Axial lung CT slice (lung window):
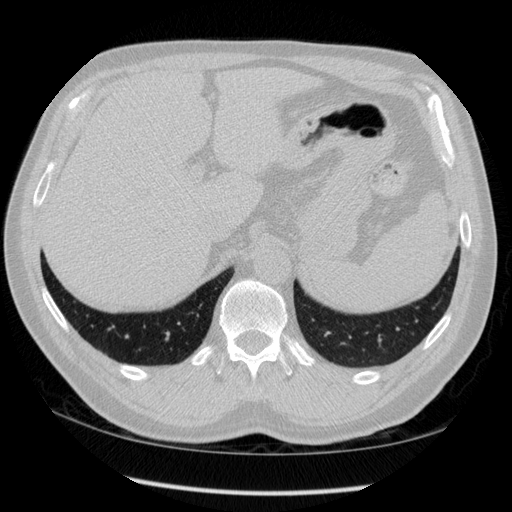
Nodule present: no